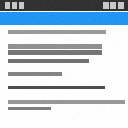
Screen state: on